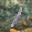
Label: 1